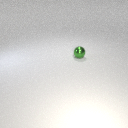
small green metal sphere